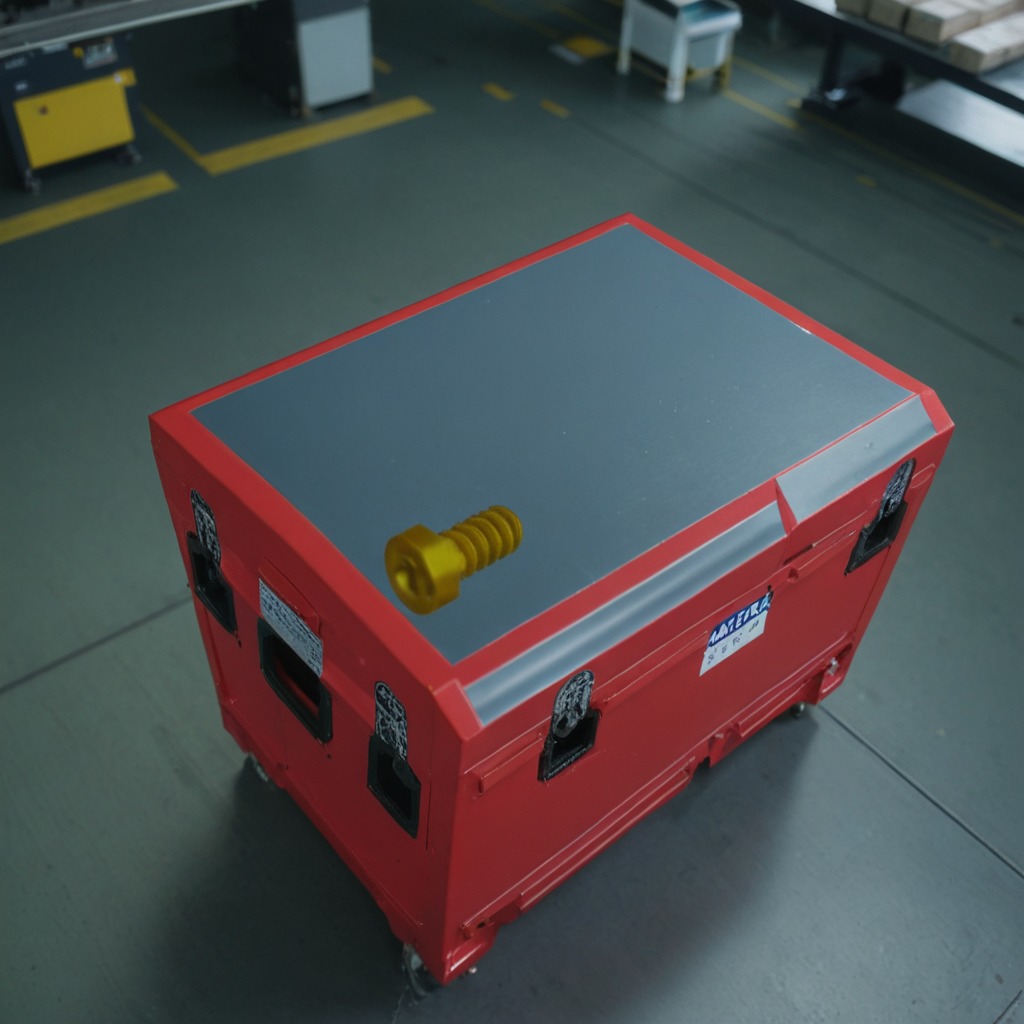
A metal screw is lying on the toolbox surface in an airplane hangar workshop 8K.